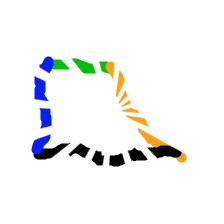
Shape: trapezoid